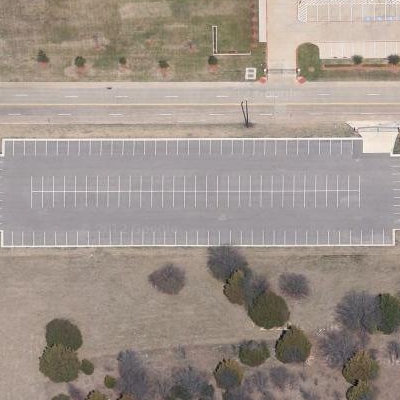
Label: Parking